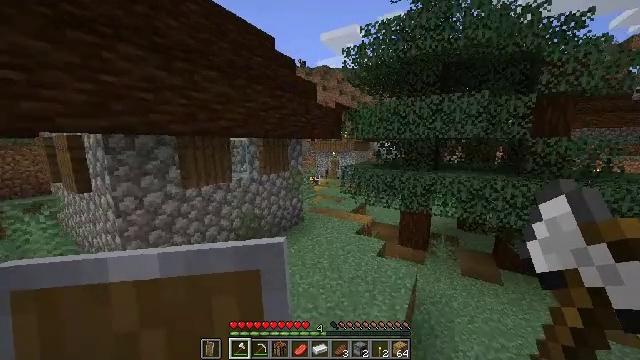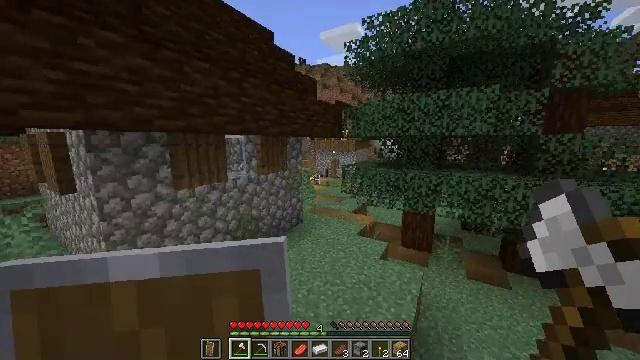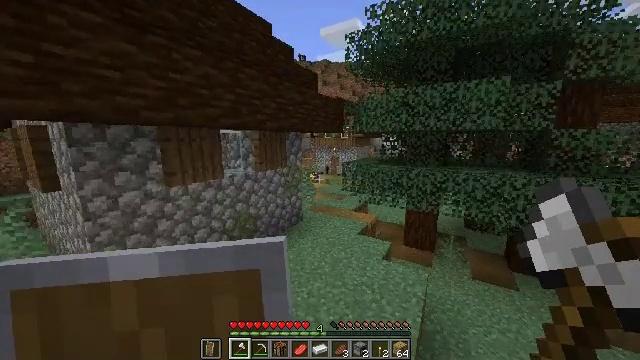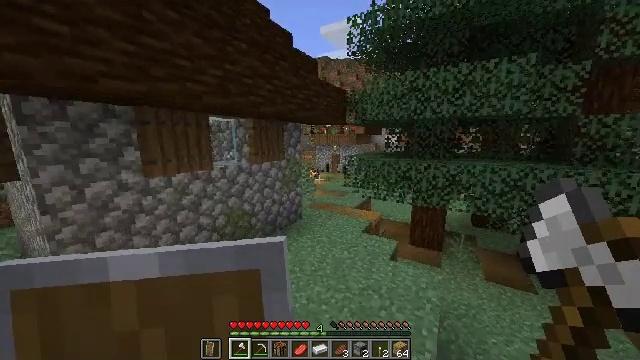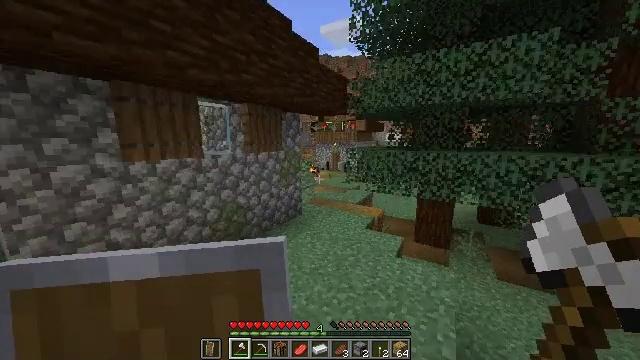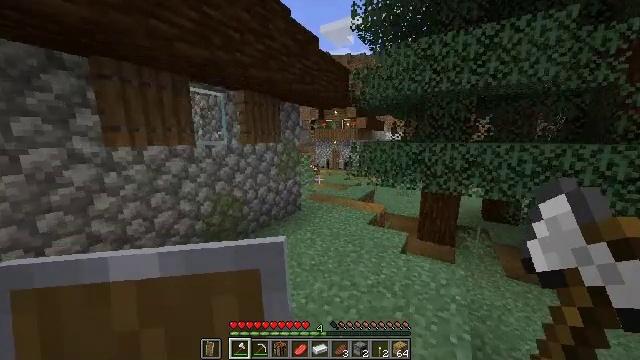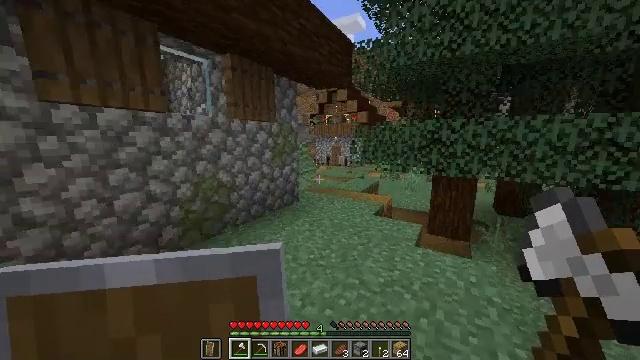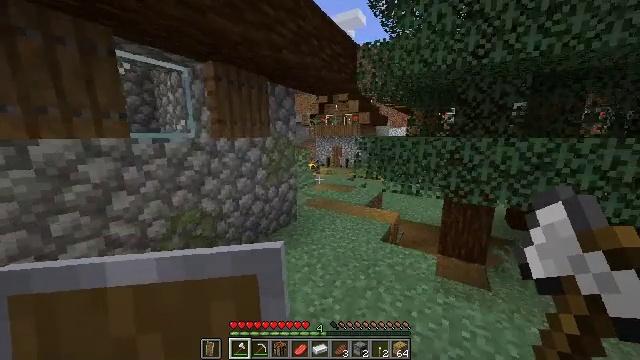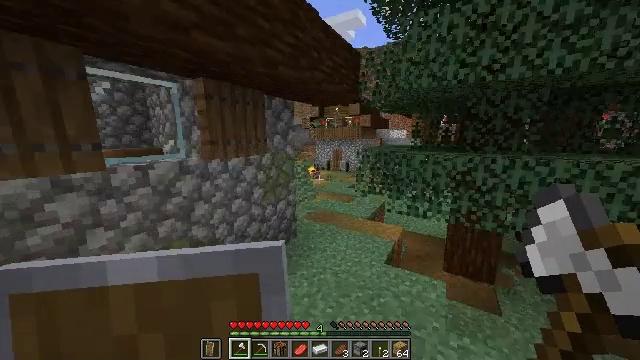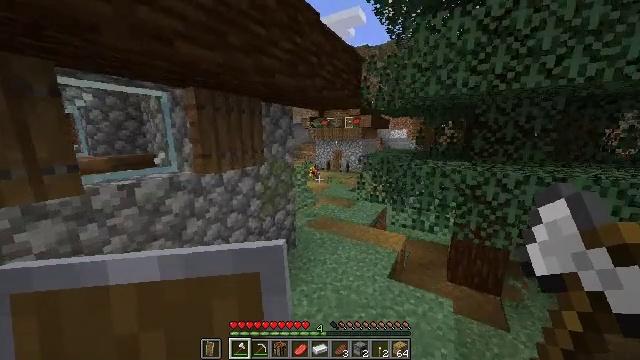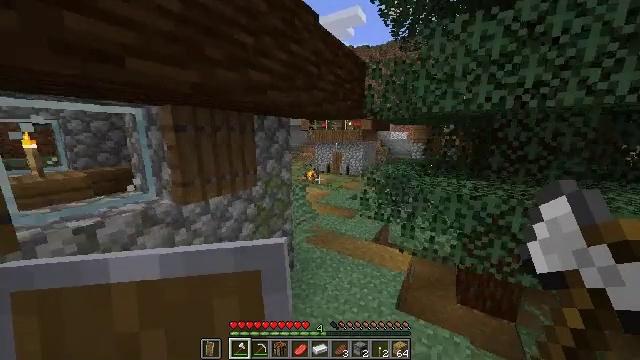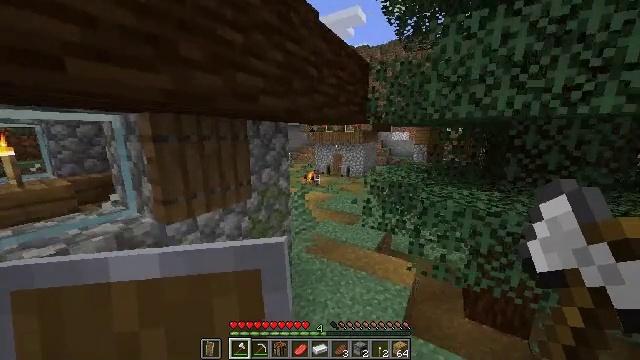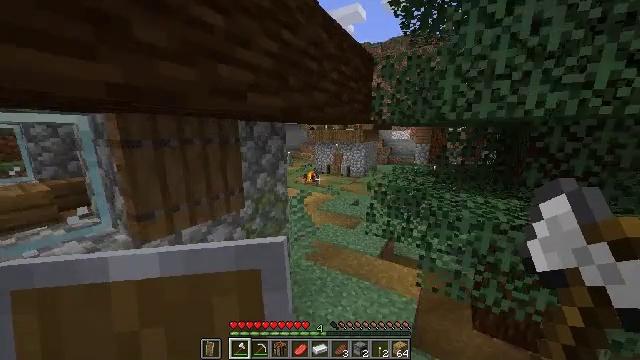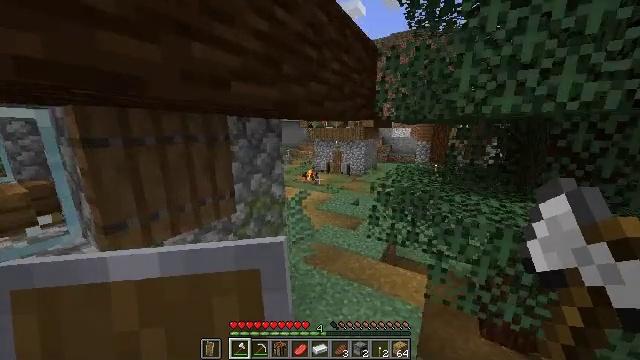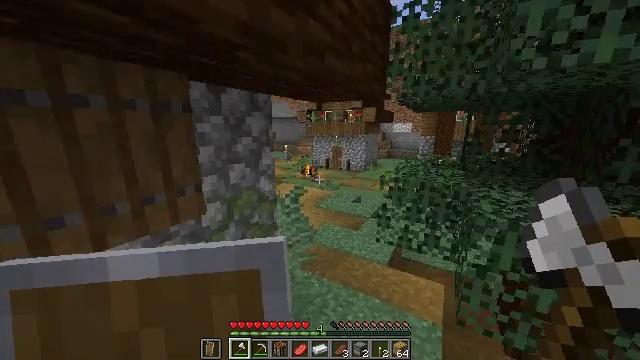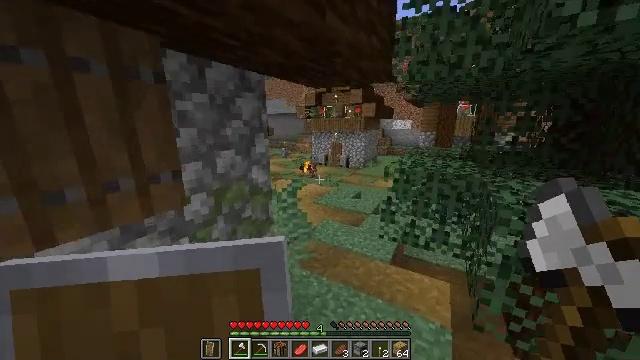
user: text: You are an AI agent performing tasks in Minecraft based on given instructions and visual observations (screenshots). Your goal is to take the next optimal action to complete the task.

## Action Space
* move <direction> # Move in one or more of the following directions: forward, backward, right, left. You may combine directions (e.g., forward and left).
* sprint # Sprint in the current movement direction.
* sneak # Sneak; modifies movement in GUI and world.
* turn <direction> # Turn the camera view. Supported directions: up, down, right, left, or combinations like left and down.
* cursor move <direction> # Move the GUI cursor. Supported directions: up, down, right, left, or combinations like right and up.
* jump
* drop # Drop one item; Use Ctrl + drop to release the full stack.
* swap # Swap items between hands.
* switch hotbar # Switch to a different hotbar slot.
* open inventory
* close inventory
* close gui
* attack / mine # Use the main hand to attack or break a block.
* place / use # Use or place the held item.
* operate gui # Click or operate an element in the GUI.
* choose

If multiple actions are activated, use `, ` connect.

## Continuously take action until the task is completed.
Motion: motion action
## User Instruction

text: Remove the blue bed from its location.
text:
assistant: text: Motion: move forward, sprint, jump
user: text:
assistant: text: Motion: move forward, sprint, jump
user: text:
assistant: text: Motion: move forward, sprint, jump
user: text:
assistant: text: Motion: move forward, sprint, jump
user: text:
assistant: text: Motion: move forward, sprint, jump
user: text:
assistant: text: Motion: move forward, sprint, jump
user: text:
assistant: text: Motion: move forward, sprint, jump
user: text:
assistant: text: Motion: move forward, sprint, jump
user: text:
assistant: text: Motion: move forward, sprint, jump
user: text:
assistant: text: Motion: move forward, sprint, jump
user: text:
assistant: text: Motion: move forward, sprint, jump
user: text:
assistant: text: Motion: move forward, sprint, jump
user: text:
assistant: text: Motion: move forward, sprint, jump
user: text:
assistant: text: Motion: move forward, sprint, jump
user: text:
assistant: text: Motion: move forward, sprint, jump
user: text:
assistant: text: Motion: move forward, sprint
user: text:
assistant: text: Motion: move forward, sprint
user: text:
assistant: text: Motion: move forward, sprint
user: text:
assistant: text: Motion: move forward, sprint
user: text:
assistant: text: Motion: move forward, sprint
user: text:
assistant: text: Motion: move forward, sprint
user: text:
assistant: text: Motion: move forward, sprint
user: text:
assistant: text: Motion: move forward, sprint
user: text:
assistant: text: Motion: move forward, sprint, turn left and down
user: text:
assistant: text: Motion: move forward, sprint, jump
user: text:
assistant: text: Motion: move forward, sprint, jump
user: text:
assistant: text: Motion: move forward, sprint, jump
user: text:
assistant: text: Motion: move forward, sprint, jump
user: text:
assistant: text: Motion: move forward, sprint, jump
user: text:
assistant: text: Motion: move forward, sprint, jump